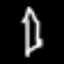
Label: pencil